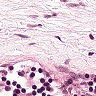
Metastatic tissue present: no